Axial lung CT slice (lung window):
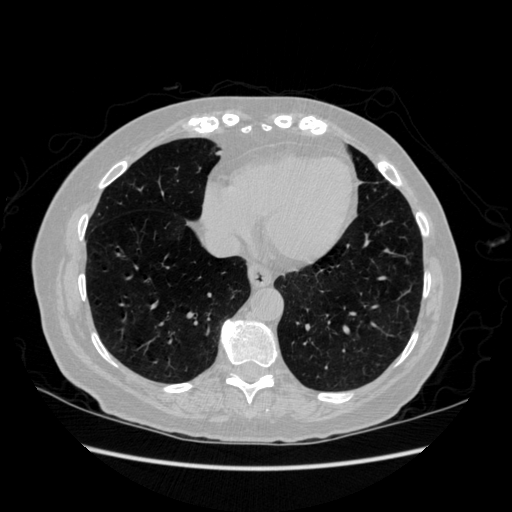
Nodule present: no